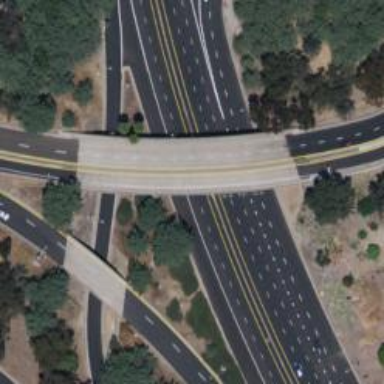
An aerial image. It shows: Secondary link road crossing over bridge.